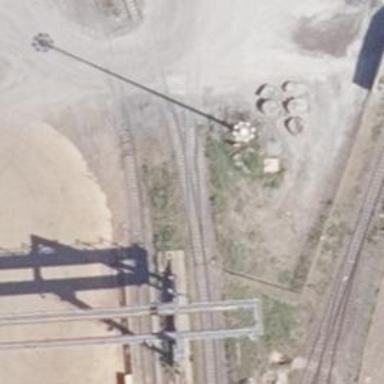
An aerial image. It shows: Railway switch.